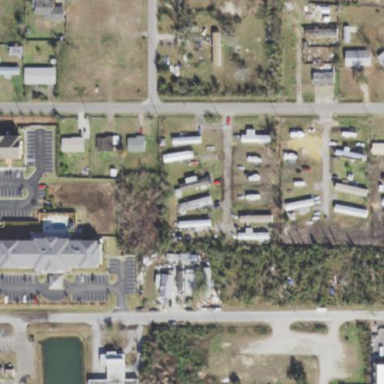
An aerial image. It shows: Residential area known as trailer park.